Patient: sex F, age 26
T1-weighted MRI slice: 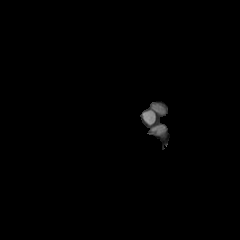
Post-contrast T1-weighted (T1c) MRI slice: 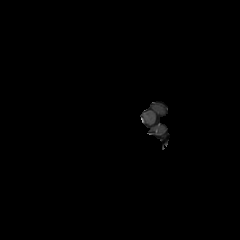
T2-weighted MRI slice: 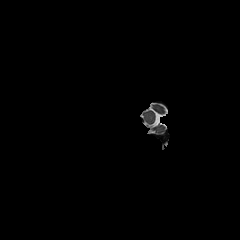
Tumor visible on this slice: no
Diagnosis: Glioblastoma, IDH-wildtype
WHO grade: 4